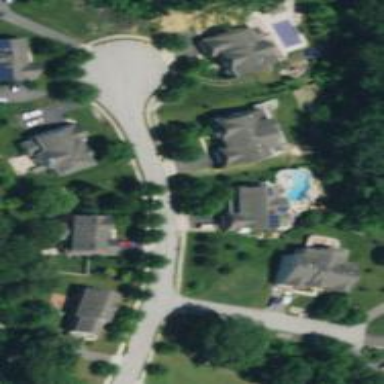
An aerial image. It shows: Driveway.